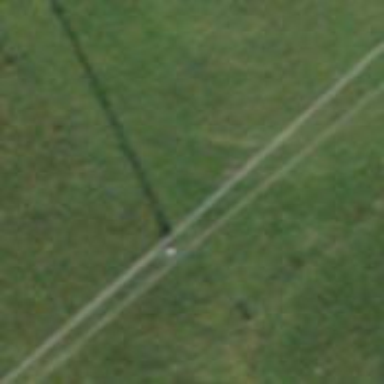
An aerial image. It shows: Power pole.